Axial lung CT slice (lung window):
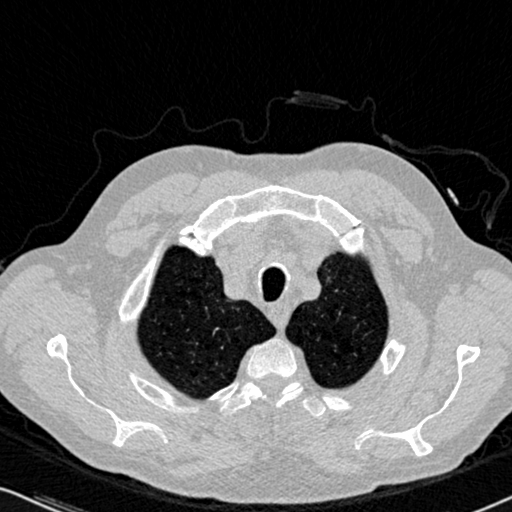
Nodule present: no